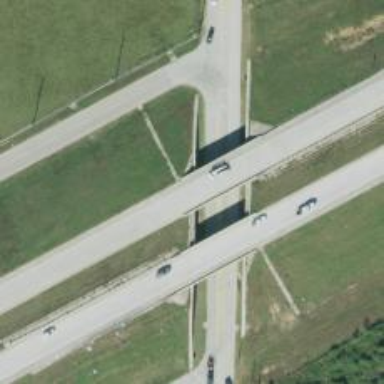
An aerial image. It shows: Motorway bridge.